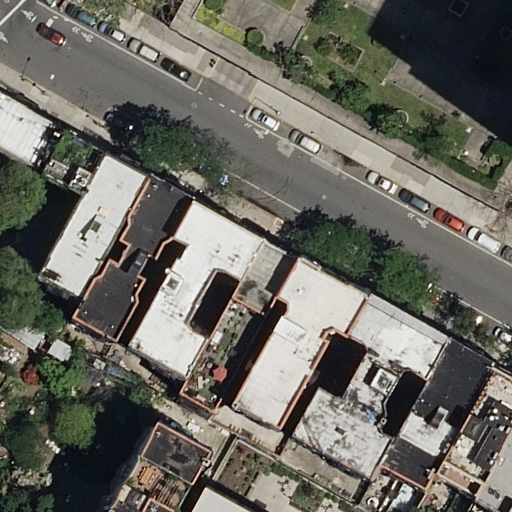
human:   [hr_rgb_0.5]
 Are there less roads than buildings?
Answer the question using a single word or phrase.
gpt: yes

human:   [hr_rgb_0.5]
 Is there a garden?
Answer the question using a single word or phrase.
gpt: yes

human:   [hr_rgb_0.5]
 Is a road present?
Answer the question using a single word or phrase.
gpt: yes

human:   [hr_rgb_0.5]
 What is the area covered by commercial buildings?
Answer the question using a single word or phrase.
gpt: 0m2

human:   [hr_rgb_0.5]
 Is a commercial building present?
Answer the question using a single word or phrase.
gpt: no

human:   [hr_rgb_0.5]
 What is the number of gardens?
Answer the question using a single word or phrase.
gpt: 1

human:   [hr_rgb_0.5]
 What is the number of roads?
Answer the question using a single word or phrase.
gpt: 1

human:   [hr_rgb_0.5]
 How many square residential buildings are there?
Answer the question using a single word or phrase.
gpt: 0

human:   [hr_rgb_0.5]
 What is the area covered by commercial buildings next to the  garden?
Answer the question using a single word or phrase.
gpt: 0m2

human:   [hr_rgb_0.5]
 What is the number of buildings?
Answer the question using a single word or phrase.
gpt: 14

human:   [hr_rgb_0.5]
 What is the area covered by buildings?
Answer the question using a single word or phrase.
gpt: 4834m2

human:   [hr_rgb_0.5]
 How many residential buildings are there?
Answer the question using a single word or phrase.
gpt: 14

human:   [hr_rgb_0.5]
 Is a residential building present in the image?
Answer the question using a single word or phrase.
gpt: yes

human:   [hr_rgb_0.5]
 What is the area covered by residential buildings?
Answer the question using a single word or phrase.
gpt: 4834m2

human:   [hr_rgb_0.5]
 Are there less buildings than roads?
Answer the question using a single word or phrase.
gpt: no

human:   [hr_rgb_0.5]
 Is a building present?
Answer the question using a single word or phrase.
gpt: yes

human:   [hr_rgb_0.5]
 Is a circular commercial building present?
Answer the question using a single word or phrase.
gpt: no

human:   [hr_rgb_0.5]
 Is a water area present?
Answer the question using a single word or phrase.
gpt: no

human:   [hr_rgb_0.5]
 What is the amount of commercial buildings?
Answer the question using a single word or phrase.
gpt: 0

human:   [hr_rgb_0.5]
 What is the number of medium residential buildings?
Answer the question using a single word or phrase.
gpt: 10

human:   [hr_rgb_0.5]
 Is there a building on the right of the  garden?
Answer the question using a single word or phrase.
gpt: yes

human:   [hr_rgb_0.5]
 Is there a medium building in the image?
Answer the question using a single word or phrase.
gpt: yes

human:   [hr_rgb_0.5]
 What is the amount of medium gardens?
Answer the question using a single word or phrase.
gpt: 0

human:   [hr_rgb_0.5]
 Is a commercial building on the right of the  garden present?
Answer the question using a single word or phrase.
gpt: no

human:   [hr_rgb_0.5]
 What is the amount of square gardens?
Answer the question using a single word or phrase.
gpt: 0

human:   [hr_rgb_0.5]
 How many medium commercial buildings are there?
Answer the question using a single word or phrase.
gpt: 0

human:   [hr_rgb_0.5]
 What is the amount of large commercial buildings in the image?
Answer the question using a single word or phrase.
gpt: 0

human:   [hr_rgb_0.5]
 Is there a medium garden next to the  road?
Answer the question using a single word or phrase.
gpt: no

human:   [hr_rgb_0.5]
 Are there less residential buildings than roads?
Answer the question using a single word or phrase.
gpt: no

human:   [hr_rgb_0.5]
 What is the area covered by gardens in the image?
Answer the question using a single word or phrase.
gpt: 71m2

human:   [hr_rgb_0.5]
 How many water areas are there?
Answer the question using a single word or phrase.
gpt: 0

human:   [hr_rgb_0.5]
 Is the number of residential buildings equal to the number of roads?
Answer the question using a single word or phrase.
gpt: no

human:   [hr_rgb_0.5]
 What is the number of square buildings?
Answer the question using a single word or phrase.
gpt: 0

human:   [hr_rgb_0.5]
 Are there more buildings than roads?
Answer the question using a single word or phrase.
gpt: yes

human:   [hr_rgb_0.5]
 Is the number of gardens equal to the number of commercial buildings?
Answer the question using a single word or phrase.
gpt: no

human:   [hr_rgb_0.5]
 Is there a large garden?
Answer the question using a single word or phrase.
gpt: no

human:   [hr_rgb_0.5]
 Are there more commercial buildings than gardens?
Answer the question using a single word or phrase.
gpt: no

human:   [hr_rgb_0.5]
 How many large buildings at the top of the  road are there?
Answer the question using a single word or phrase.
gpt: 0

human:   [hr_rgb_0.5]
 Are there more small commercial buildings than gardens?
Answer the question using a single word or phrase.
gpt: no

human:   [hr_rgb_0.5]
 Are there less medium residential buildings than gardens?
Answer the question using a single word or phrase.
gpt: no

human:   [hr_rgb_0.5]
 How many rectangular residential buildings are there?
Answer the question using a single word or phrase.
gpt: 4

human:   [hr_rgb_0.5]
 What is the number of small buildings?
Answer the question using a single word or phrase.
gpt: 2

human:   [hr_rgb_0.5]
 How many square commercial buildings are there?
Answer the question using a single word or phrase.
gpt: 0

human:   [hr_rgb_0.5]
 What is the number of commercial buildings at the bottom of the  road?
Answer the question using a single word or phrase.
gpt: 0

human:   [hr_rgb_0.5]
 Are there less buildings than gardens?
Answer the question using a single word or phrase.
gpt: no

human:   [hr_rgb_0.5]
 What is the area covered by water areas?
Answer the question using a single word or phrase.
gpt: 0m2

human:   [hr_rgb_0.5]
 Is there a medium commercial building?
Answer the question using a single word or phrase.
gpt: no

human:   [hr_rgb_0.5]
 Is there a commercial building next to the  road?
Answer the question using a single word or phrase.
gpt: no

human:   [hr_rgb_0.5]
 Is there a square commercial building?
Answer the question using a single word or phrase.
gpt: no

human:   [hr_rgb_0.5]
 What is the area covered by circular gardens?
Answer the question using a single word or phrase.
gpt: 0m2

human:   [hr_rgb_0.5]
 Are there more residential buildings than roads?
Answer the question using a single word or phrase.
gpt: yes

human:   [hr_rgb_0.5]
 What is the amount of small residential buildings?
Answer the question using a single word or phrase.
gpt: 2

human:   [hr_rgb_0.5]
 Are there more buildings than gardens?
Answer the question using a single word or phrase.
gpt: yes

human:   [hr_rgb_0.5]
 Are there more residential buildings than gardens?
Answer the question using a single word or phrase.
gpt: yes

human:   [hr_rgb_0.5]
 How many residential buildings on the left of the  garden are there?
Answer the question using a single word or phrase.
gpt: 0

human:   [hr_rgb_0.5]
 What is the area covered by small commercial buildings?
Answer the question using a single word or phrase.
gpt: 0m2

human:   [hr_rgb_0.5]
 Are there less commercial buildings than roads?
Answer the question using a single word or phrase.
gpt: yes

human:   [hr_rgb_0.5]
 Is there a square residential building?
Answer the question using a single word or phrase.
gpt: no

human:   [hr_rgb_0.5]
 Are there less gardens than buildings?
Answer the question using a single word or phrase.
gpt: yes

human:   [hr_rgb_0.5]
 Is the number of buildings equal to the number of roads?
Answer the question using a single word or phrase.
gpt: no

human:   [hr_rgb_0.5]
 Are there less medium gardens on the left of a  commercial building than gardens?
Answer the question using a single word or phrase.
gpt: yes

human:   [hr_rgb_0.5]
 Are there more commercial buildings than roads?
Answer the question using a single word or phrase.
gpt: no

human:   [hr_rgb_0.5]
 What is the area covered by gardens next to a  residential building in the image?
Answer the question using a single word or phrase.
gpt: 71m2

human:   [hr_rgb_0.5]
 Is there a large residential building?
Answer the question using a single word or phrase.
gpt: yes